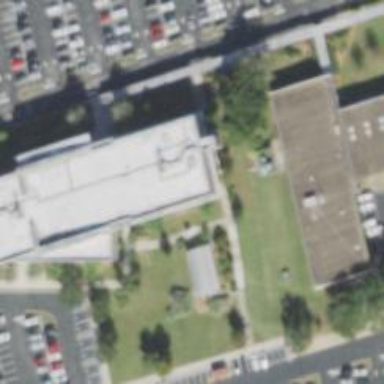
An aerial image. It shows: College building.